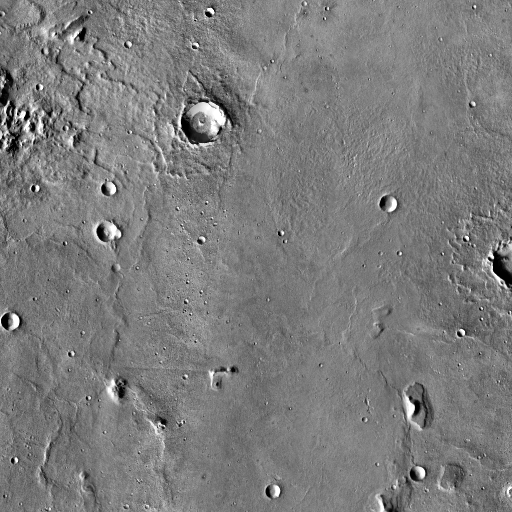
Crater classes present: Background, Other, Buried